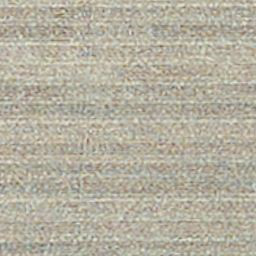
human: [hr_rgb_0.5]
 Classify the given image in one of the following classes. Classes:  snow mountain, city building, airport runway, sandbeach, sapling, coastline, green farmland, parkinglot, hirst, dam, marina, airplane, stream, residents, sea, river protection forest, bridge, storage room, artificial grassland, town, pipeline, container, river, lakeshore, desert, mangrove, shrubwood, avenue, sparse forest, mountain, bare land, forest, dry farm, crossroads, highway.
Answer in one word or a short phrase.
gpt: dry farm